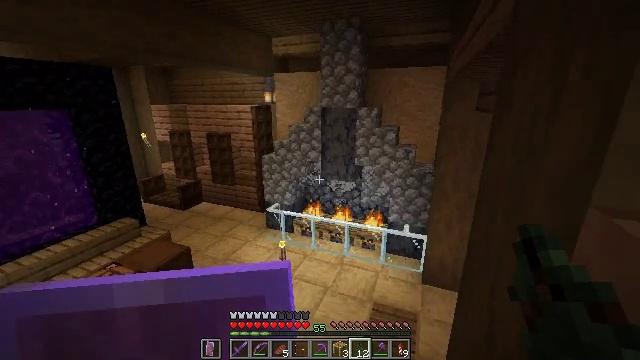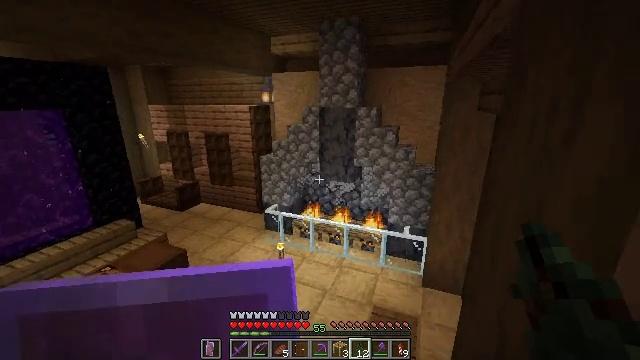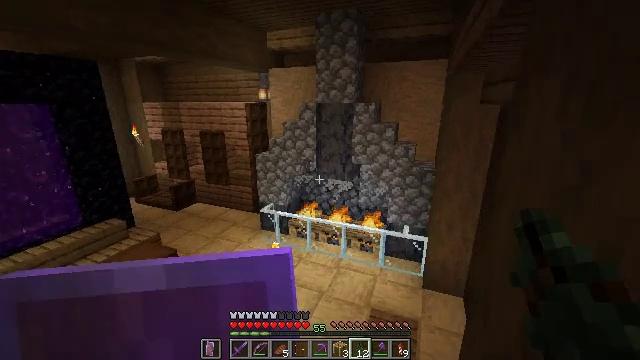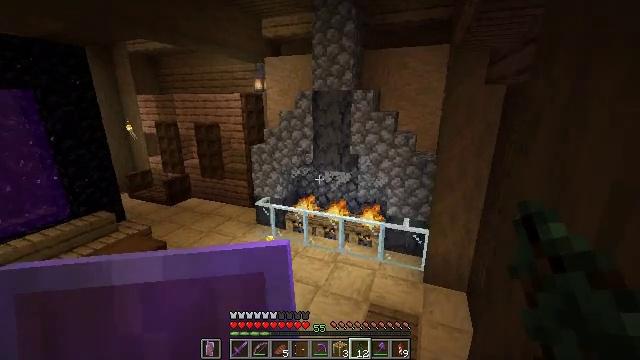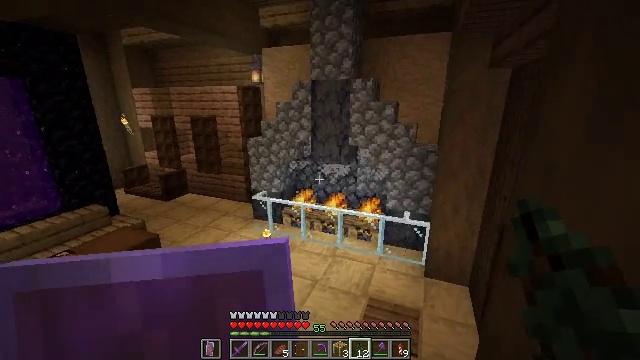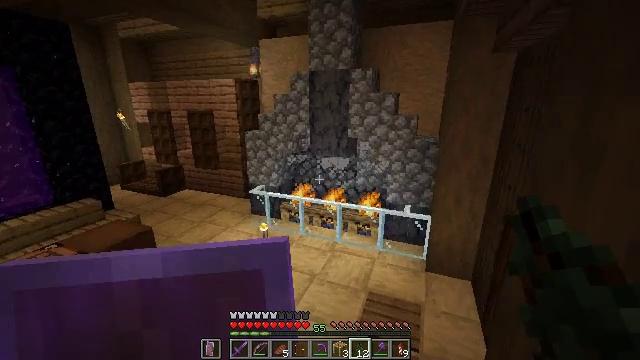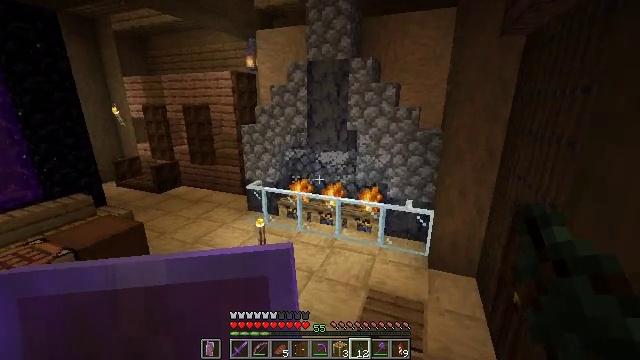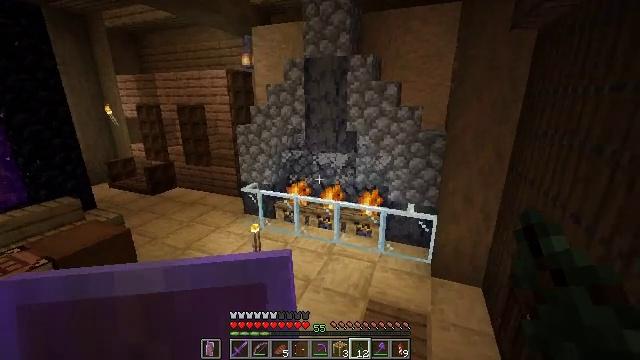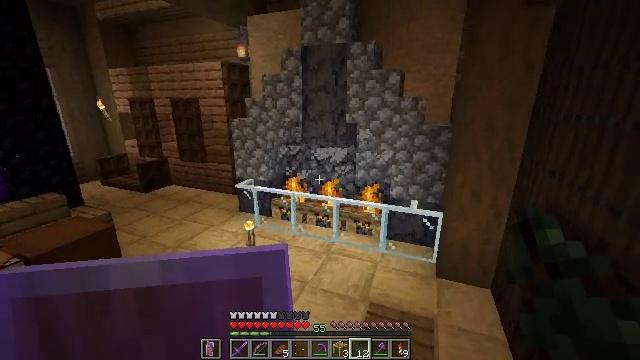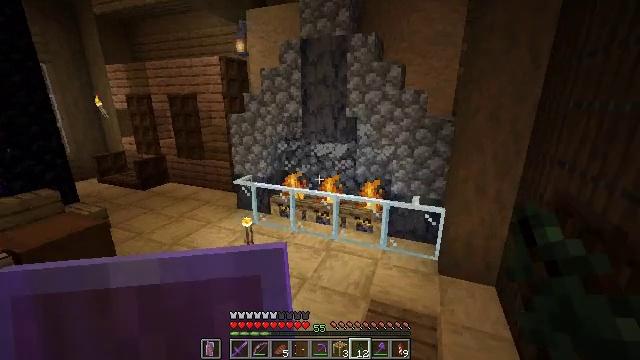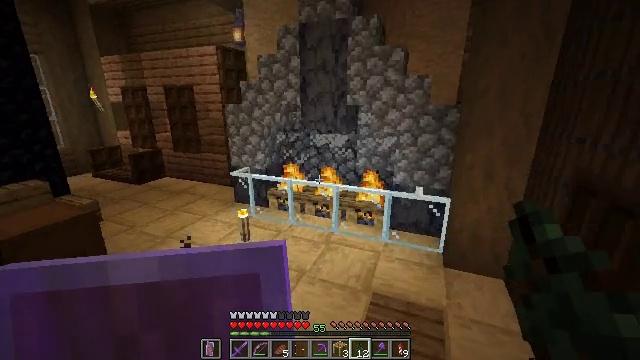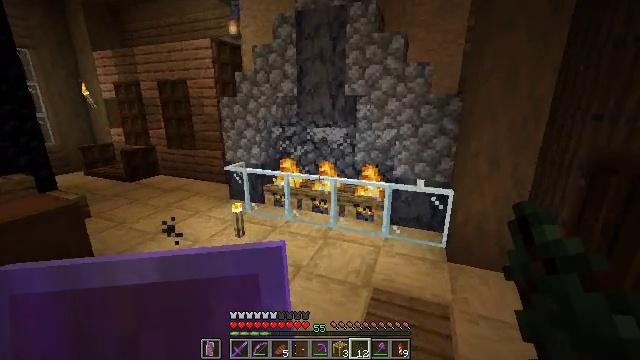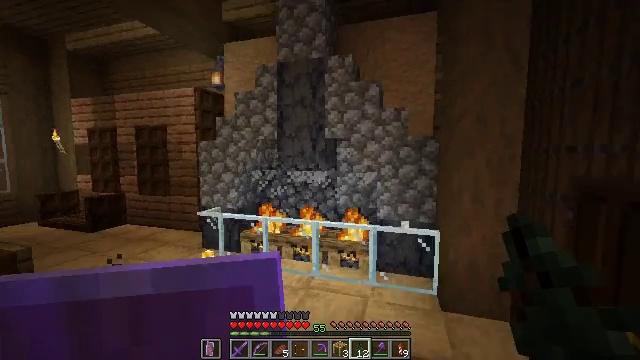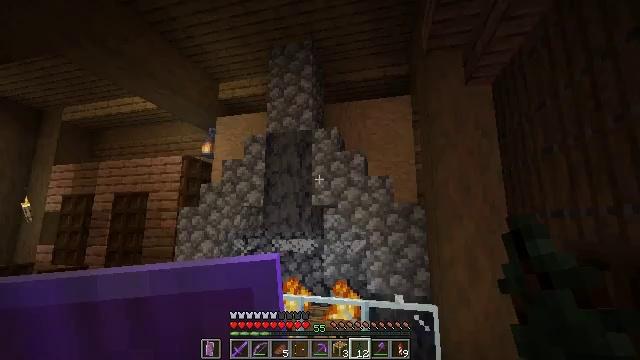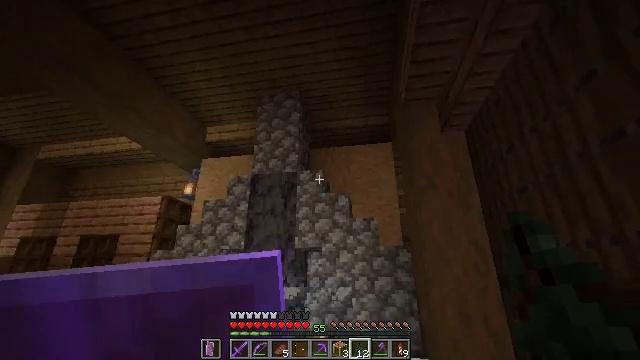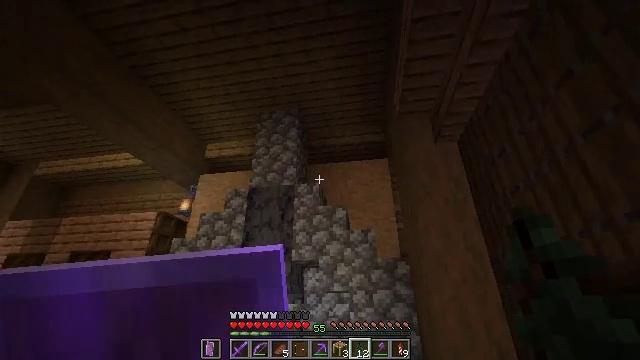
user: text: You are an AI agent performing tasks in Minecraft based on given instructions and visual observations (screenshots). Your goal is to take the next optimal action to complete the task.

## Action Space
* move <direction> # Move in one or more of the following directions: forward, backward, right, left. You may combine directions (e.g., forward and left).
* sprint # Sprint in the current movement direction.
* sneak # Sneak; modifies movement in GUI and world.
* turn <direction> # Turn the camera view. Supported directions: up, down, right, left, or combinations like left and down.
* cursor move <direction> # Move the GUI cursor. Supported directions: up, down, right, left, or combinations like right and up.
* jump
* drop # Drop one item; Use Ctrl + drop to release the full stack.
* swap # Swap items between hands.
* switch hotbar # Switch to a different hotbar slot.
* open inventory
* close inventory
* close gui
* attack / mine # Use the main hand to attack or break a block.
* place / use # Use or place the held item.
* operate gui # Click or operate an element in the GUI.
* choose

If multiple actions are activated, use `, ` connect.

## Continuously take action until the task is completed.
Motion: motion action
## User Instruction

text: Break the brown shulker box to pick it up.
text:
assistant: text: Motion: move forward and move right
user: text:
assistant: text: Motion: move forward and move right
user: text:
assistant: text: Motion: move forward and move right
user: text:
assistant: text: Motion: move forward and move right
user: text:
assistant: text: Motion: move forward
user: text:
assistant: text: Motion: move forward
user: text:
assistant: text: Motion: move forward
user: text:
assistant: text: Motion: move forward
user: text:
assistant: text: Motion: move forward
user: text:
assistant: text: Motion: move forward
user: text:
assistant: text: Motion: no_op
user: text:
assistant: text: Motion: turn right and up
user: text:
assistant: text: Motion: turn right and up
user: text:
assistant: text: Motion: turn right and up
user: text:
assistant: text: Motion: turn up
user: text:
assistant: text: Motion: turn up
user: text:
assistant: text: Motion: no_op
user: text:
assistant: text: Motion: no_op
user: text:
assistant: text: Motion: no_op
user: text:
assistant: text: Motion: no_op
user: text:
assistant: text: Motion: no_op
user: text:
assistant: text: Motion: no_op
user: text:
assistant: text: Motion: turn left
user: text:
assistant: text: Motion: no_op
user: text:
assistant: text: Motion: no_op
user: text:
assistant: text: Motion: no_op
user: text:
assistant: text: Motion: no_op
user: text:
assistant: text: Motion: no_op
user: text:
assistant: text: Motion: no_op
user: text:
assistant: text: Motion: no_op